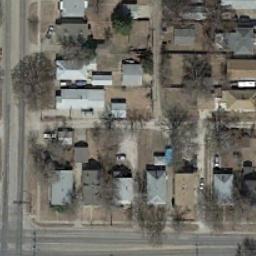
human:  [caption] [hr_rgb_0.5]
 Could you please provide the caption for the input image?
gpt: The medium residential area with some trees and houses is surrounded by roads .

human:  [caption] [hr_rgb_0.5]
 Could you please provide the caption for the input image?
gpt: There are many buildings in medium residential area .

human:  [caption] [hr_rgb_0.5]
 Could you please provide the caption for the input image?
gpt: The houses in the mid-sized residential area are in a jumble .

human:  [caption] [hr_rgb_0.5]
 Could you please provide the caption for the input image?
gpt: The medium residential is on the grass next to the road .

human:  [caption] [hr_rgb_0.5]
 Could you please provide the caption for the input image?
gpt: There are some gray buildings and withered trees on the medium residential area .